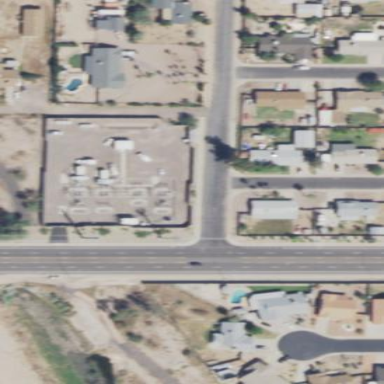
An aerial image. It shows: Outdoor power substation at the distribution level with surrounding wall barrier.